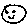
Label: smiley face